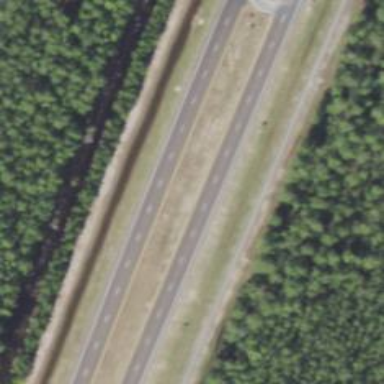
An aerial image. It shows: Primary road with asphalt surface.